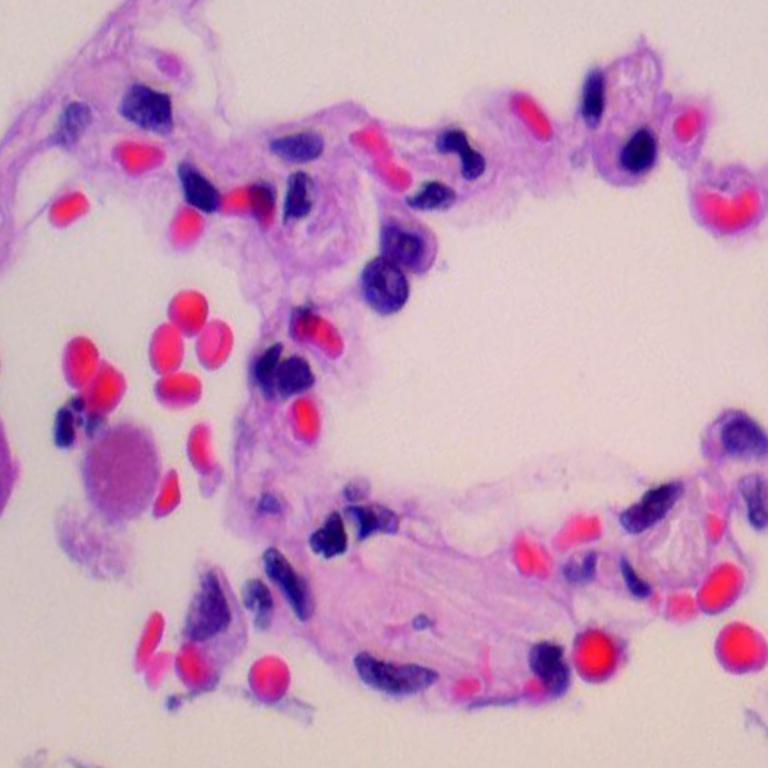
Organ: lung
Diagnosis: benign